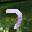
Label: 7